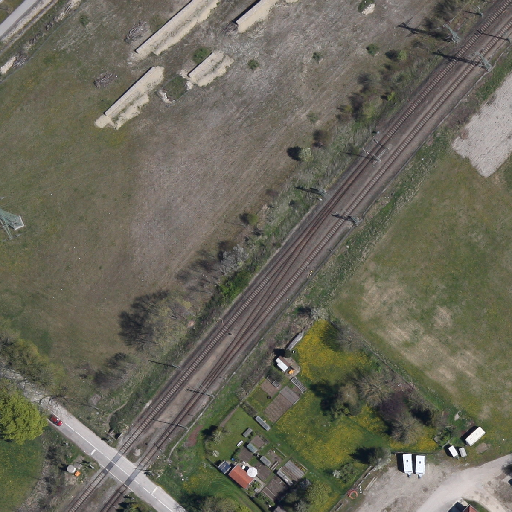
Referring expression: bikeway along with tree